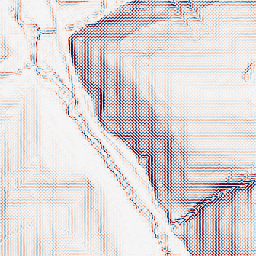
Category: wavelet
Decomposition family: wavelet_biorthogonal
Decomposition parameters: wavelet: bior1.3
level: 2
Upsampling method: bilinear
Upsampling parameters: scale: 4
Upsampling scale: 4